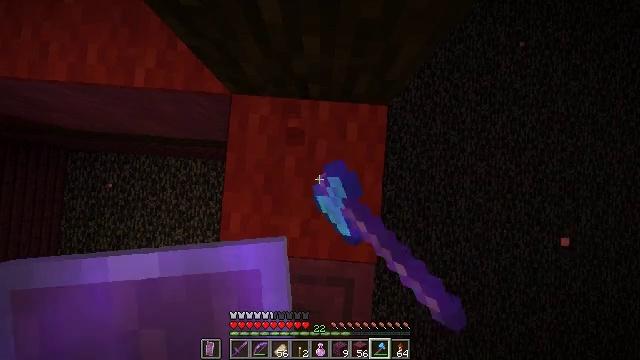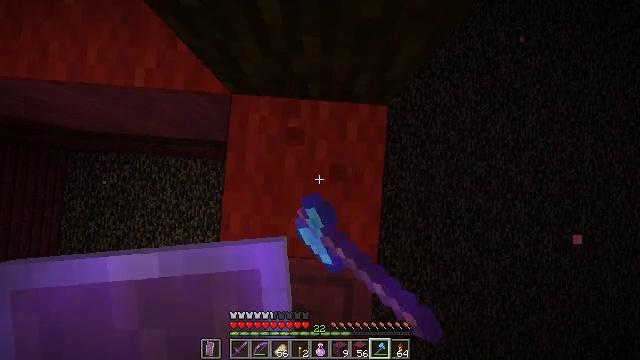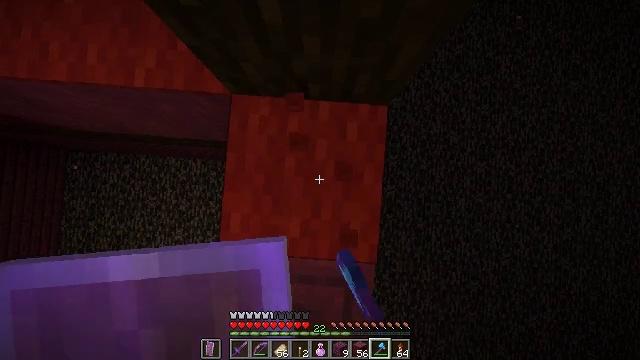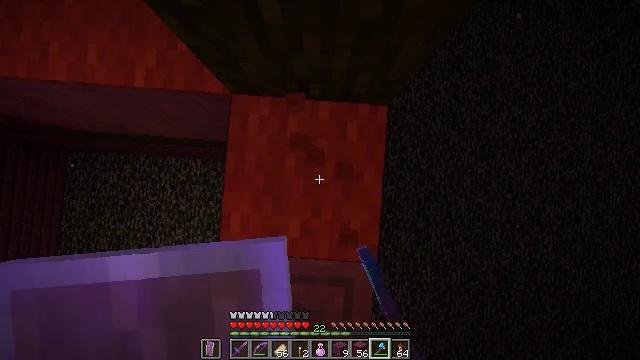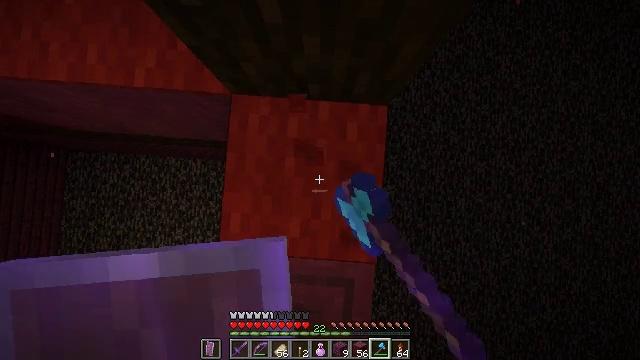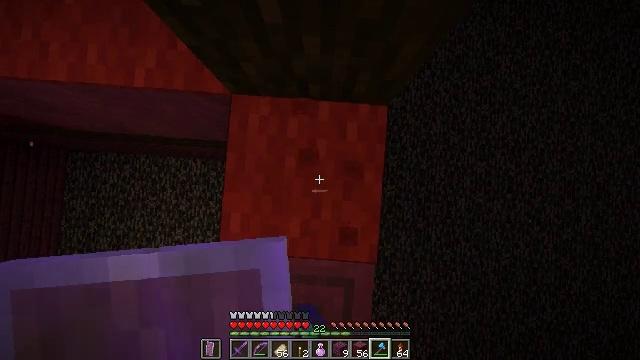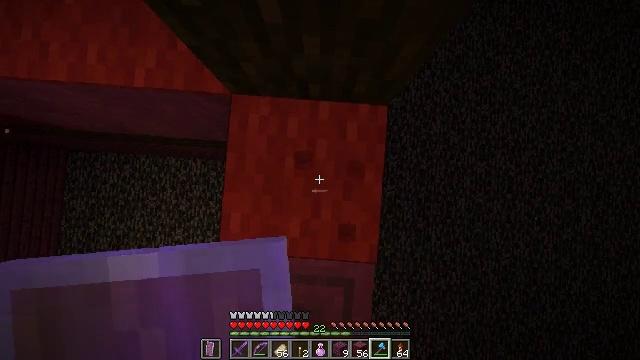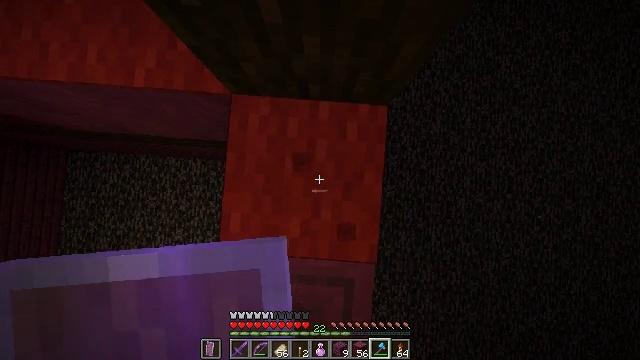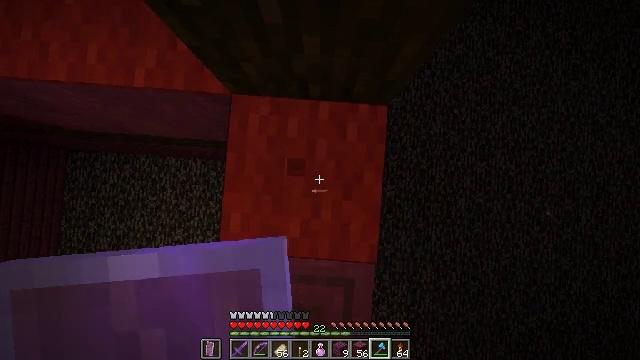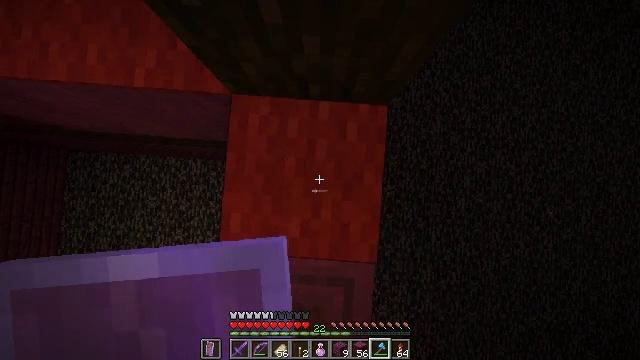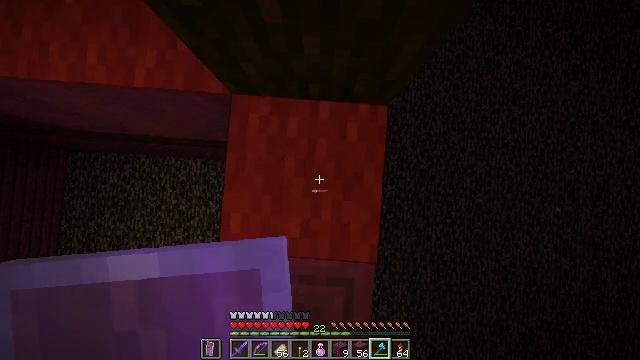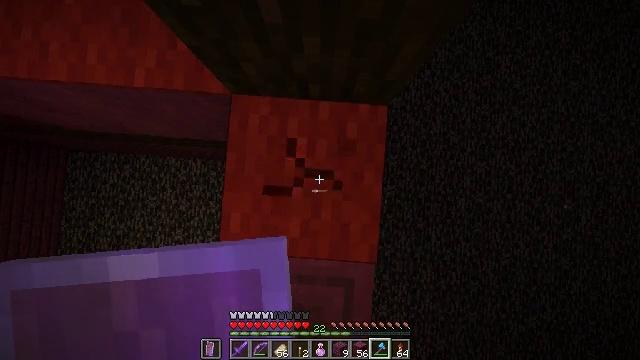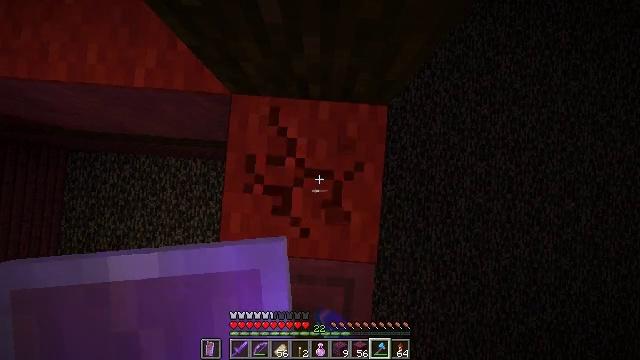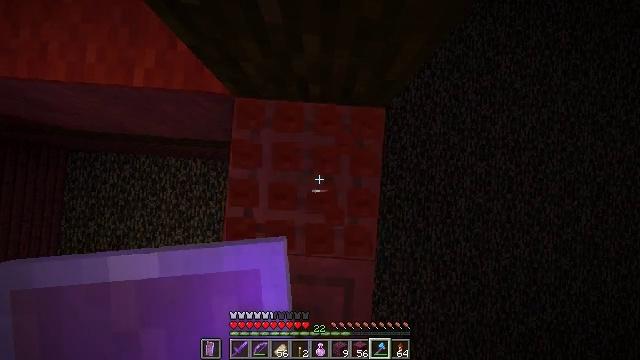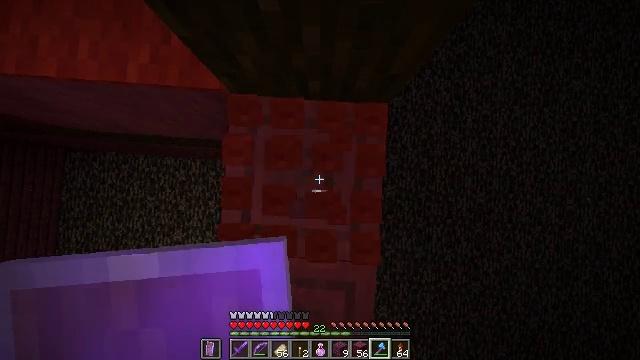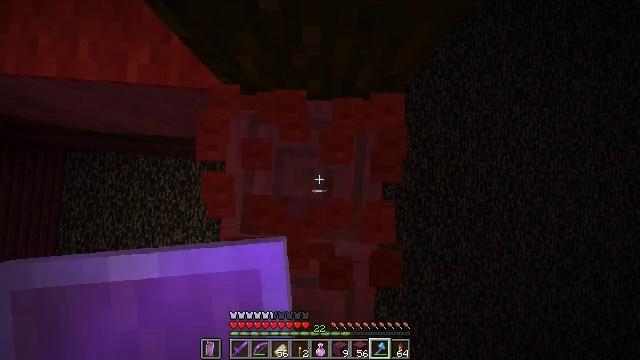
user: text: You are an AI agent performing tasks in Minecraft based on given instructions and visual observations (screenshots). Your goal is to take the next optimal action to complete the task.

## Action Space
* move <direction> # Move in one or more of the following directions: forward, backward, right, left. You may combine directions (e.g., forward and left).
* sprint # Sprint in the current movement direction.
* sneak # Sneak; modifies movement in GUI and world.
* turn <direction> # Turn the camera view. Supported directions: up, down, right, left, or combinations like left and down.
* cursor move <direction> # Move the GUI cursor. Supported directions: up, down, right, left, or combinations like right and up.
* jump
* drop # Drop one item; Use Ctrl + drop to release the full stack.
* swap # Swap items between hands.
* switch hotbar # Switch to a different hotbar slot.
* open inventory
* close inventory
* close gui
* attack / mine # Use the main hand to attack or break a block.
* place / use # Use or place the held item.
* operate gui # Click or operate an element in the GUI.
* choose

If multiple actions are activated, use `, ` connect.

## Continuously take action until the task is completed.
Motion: motion action
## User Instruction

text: Attack the red carpet to pick it up.
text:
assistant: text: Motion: attack / mine
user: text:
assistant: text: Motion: attack / mine
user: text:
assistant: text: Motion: attack / mine
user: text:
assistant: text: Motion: no_op
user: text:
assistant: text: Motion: no_op
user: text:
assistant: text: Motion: no_op
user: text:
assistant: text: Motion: no_op
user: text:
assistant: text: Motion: no_op
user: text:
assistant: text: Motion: no_op
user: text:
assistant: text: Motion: no_op
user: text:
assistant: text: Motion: attack / mine
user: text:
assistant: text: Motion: attack / mine
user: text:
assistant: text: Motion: attack / mine
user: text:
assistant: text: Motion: attack / mine
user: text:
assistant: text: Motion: no_op
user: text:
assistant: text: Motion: no_op
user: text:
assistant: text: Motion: no_op
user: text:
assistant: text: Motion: no_op